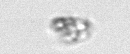
Label: detritus